Question: friends.
I try to repeat by doing the example of project in book: "Learning Django Web Development" by Jaiswal, Sanjeev.
Running the server i get such exception: TemplateDoesNotExist at /base.html
'''
TemplateDoesNotExist at /
base.html
Request Method: GET
Request URL: http://127.0.0.1:8000/
Django Version: 1.8.3
Exception Type: TemplateDoesNotExist
Exception Value: base.html
Exception Location: C:\Python34\lib\site-packages\django emplate\loader.py in get_template, line 46
Python Executable: C:\Python34\python.EXE
Python Version: 3.4.3
Python Path:
['C:\dj\mytweets',
'C:\WINDOWS\system32\python34.zip',
'C:\Python34\DLLs',
'C:\Python34\lib',
'C:\Python34',
'C:\Python34\lib\site-packages']
Server time: Tue, 14 Jul 2015 14:01:27 +0300
'''
Template-loader postmortem
'''
Django tried loading these templates, in this order:
Using loader django.template.loaders.filesystem.Loader:
Using loader django.template.loaders.app_directories.Loader:
C:\Python34\lib\site-packages\django\contribdmin emplatesase.html (File does not exist)
C:\Python34\lib\site-packages\django\contributh emplatesase.html (File does not exist)
'''
My settings.py file:
'''
import os
SETTINGS_PATH = os.path.dirname(__file__)
PROJECT_PATH = os.path.join(SETTINGS_PATH, os.pardir)
PROJECT_PATH = os.path.abspath(PROJECT_PATH)
TEMPLATE_PATH = os.path.join(PROJECT_PATH, "templates")
SECRET_KEY = 'khcr3h6u+ghi+rtb+g_(mvgq!mtn9u4&%=hu20vt2*u(p8-kde'
DEBUG = True
TEMPLATE_DEBUG = True
ALLOWED_HOSTS = []
INSTALLED_APPS = (
'django.contrib.admin',
'django.contrib.auth',
'django.contrib.contenttypes',
'django.contrib.sessions',
'django.contrib.messages',
'django.contrib.staticfiles',
'tweets',
)
MIDDLEWARE_CLASSES = (
'django.contrib.sessions.middleware.SessionMiddleware',
'django.middleware.common.CommonMiddleware',
'django.middleware.csrf.CsrfViewMiddleware',
'django.contrib.auth.middleware.AuthenticationMiddleware',
'django.contrib.auth.middleware.SessionAuthenticationMiddleware',
'django.contrib.messages.middleware.MessageMiddleware',
'django.middleware.clickjacking.XFrameOptionsMiddleware',
'django.middleware.security.SecurityMiddleware',
)
ROOT_URLCONF = 'mytweets.urls'
TEMPLATES = [
{
'BACKEND': 'django.template.backends.django.DjangoTemplates',
'DIRS': [os.path.join(PROJECT_PATH, 'templates')],
'APP_DIRS': True,
'OPTIONS': {
'context_processors': [
'django.template.context_processors.debug',
'django.template.context_processors.request',
'django.contrib.auth.context_processors.auth',
'django.contrib.messages.context_processors.messages',
],
},
},
]
WSGI_APPLICATION = 'mytweets.wsgi.application'
DATABASES = {
'default': {
'ENGINE': 'django.db.backends.sqlite3',
'NAME': os.path.join(PROJECT_PATH, 'db.sqlite3'),
}
}
LANGUAGE_CODE = 'en-us'
TIME_ZONE = 'UTC'
USE_I18N = True
USE_L10N = True
USE_TZ = True
STATIC_URL = '/static/'
STATICFILES_DIRS = (
os.path.join(
os.path.dirname(__file__),
'static',
),
)
TEMPLATE_DIRS = (
TEMPLATE_PATH,
)
TEMPLATE_LOADERS = (
'django.template.loaders.filesystem.Loader',
'django.template.loaders.app_directories.Loader',
)
'''
I tried to change settings.py in such way too:
changed settings.py:
'''
import os
BASE_DIR = os.path.dirname(os.path.dirname(os.path.abspath(__file__)))
TEMPLATE_PATH = os.path.join(BASE_DIR, "templates")
SECRET_KEY = 'khcr3h6u+ghi+rtb+g_(mvgq!mtn9u4&%=hu20vt2*u(p8-kde'
DEBUG = True
TEMPLATE_DEBUG = True
ALLOWED_HOSTS = []
INSTALLED_APPS = (
'django.contrib.admin',
'django.contrib.auth',
'django.contrib.contenttypes',
'django.contrib.sessions',
'django.contrib.messages',
'django.contrib.staticfiles',
'tweets',
)
MIDDLEWARE_CLASSES = (
'django.contrib.sessions.middleware.SessionMiddleware',
'django.middleware.common.CommonMiddleware',
'django.middleware.csrf.CsrfViewMiddleware',
'django.contrib.auth.middleware.AuthenticationMiddleware',
'django.contrib.auth.middleware.SessionAuthenticationMiddleware',
'django.contrib.messages.middleware.MessageMiddleware',
'django.middleware.clickjacking.XFrameOptionsMiddleware',
'django.middleware.security.SecurityMiddleware',
)
ROOT_URLCONF = 'mytweets.urls'
TEMPLATES = [
{
'BACKEND': 'django.template.backends.django.DjangoTemplates',
'DIRS': [os.path.join(BASE_DIR, 'templates')],
'APP_DIRS': True,
'OPTIONS': {
'context_processors': [
'django.template.context_processors.debug',
'django.template.context_processors.request',
'django.contrib.auth.context_processors.auth',
'django.contrib.messages.context_processors.messages',
],
},
},
]
WSGI_APPLICATION = 'mytweets.wsgi.application'
DATABASES = {
'default': {
'ENGINE': 'django.db.backends.sqlite3',
'NAME': os.path.join(BASE_DIR, 'db.sqlite3'),
}
}
LANGUAGE_CODE = 'en-us'
TIME_ZONE = 'UTC'
USE_I18N = True
USE_L10N = True
USE_TZ = True
STATIC_URL = '/static/'
STATICFILES_DIRS = (
os.path.join(
os.path.dirname(__file__),
'static',
),
)
'''
My project structure:

views.py:
'''
from django.views.generic import View
from django.shortcuts import render
class Index(View):
def get(self, request):
params = {}
params['name'] = 'Django'
return render(request, 'base.html', params)
'''
urls.py:
'''
from django.conf.urls import patterns, include, url
from django.contrib import admin
from tweets.views import Index
admin.autodiscover()
urlpatterns = patterns('',
url(r'^$', Index.as_view()),
url(r'^admin/', include(admin.site.urls)),
)
'''
Traceback:
'''
Template Loader Error:
Django tried loading these templates, in this order:
Using loader django.template.loaders.filesystem.Loader:
Using loader django.template.loaders.app_directories.Loader:
C:\Python34\lib\site-packages\django\contribdmin emplatesase.html (File does not exist)
C:\Python34\lib\site-packages\django\contributh emplatesase.html (File does not exist)
Traceback:
File "C:\Python34\lib\site-packages\django\core\handlersase.py" in get_response
132.response = wrapped_callback(request, *callback_args, **callback_kwargs)
File "C:\Python34\lib\site-packages\djangoiews\genericase.py" in view
71.return self.dispatch(request, *args, **kwargs)
File "C:\Python34\lib\site-packages\djangoiews\genericase.py" in dispatch
89.return handler(request, *args, **kwargs)
File "C:\dj\mytweets weetsiews.py" in get
9.return render(request, 'base.html', params)
File "C:\Python34\lib\site-packages\django\shortcuts.py" in render
67.template_name, context, request=request, using=using)
File "C:\Python34\lib\site-packages\django emplate\loader.py" in render_to_string
98.template = get_template(template_name, using=using)
File "C:\Python34\lib\site-packages\django emplate\loader.py" in get_template
46.raise TemplateDoesNotExist(template_name)
Exception Type: TemplateDoesNotExist at /
Exception Value: base.html
'''
Please, give an advice, what should i change to get rendered page?
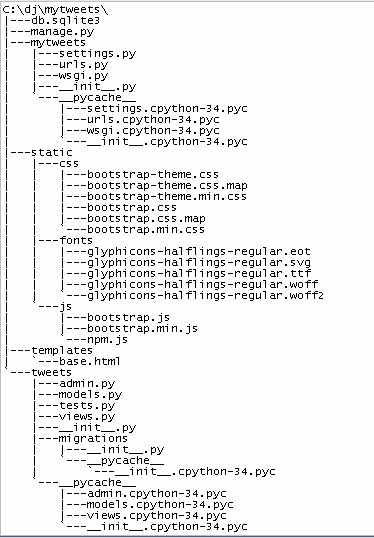
Answer: I'm not familiar with the book you are using, so I can't give you any advice based on that. If the book is for Django 1.7, you will find it easier to use Django 1.7 instead of Django 1.8, at least when you are beginning with Django.
If you want to stick with Django 1.8, here's how to fix the error you are currently seeing:
Your 'settings.py' file has a mixture of old templates settings, like 'TEMPLATE_DIRS' and 'TEMPLATE_LOADERS' (Django <= 1.7), and the new settings under 'TEMPLATES' (Django 1.8+).
First, remove the old settings 'TEMPLATE_DIRS' and 'TEMPLATE_LOADERS'.
Secondly, it looks as if 'DIRS' is incorrect in your 'TEMPLATES' setting.
Define 'BASE_DIR', which should be included in 'settings.py' by default when you run './manage.py startproject'
'''
BASE_DIR = os.path.dirname(os.path.dirname(os.path.abspath(__file__)))
'''
Then change 'TEMPLATES' to
'''
TEMPLATES = [
{
'BACKEND': 'django.template.backends.django.DjangoTemplates',
'DIRS': [os.path.join(BASE_DIR, 'templates')],
...
'''